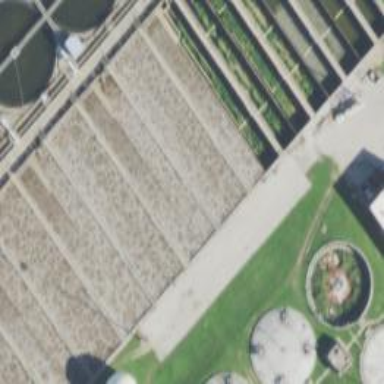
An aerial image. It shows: Body of wastewater.